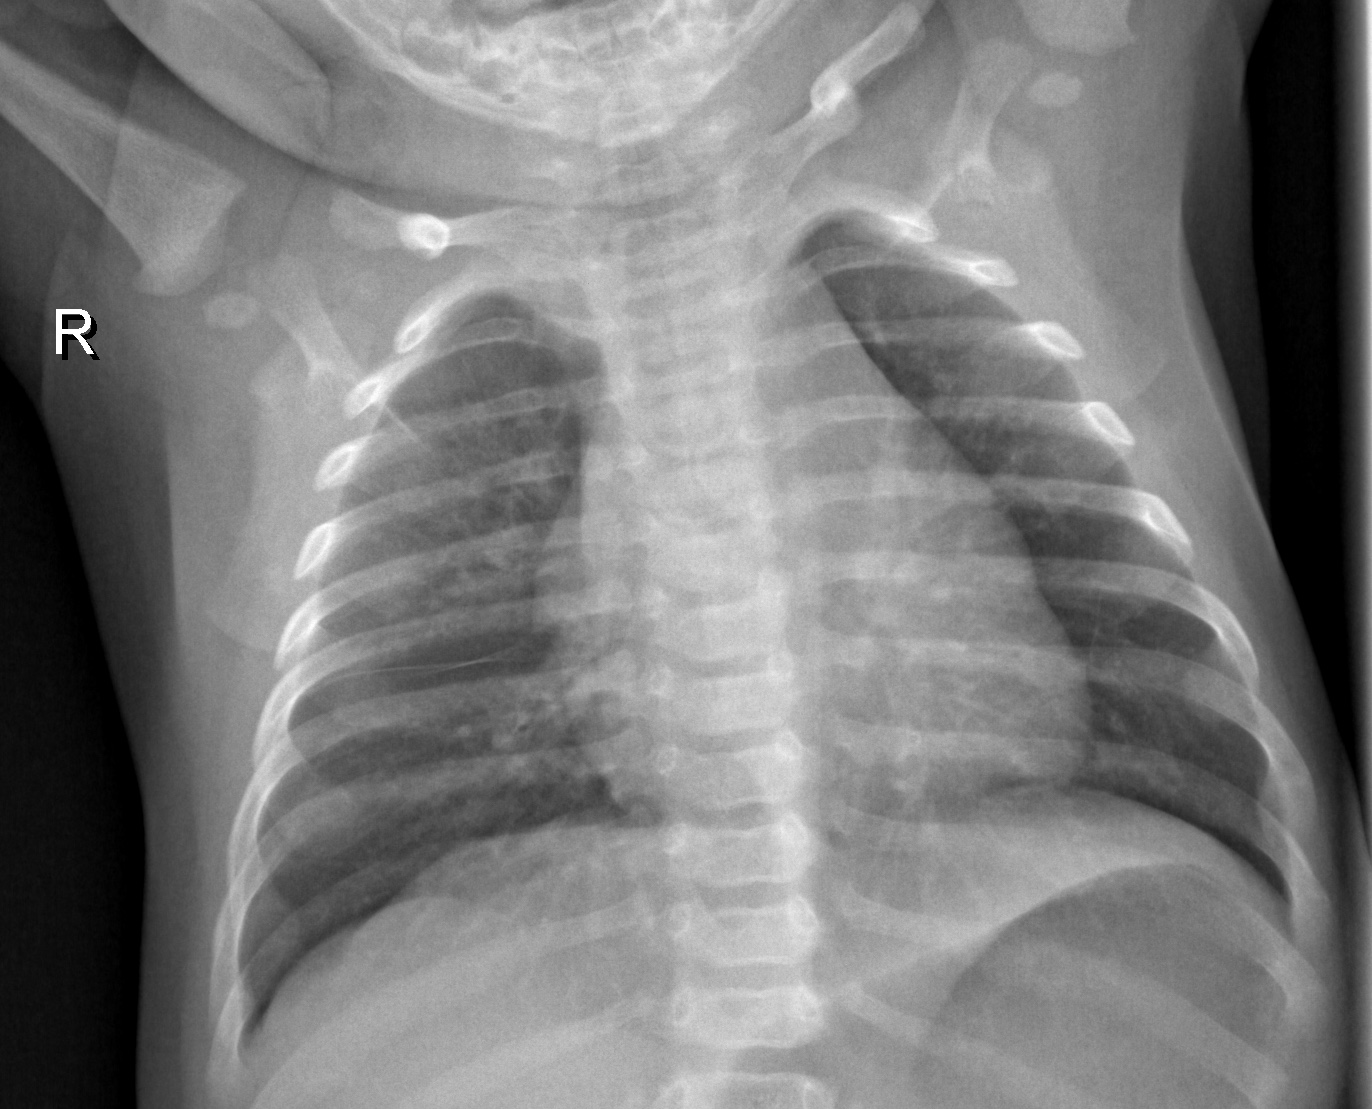
Diagnosis: NORMAL